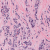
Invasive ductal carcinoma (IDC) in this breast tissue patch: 1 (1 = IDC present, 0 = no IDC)